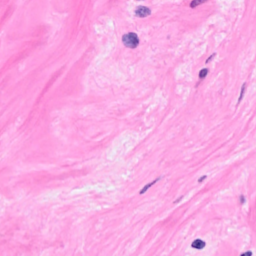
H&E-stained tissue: Breast